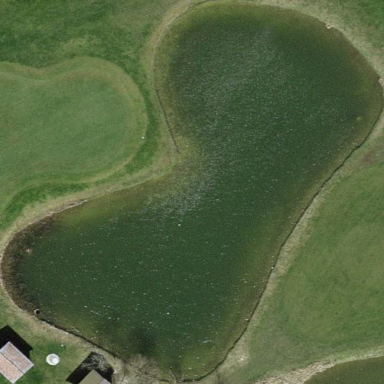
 identified as lateral water hazard in golf course."